Field crop: maize
Growth stage: 1
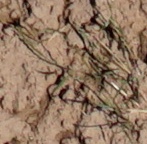
Species: lolium